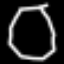
Label: octagon